Question: Is there a way I can create a canvas inside a dynamic re-sizing flex-box container?
Preferably a CSS only solution but I think JavaScript is required for redraw?
I think one solution could be to listen to the re-sizing event and then scale the canvas to meet the size of the flex box parent then force a redraw but I would preferably like to use as much CSS as possible or a more clean/less code solution.
The current approach is CSS based where the canvas is re-sized according to the parent flex box element. The graphics are blurred, re positioned and overflowed from the canvas in the below screenshot.

CSS:
'''
html,body{
margin:0;
width:100%;
height:100%;
}
body{
display:flex;
flex-direction:column;
}
header{
width:100%;
height:40px;
background-color:red;
}
main{
display:flex;
flex: 1 1 auto;
border: 1px solid blue;
width:80vw;
}
canvas{
flex: 1 1 auto;
background-color:black;
}
'''
HTML:
'''
<header>
</header>
<main>
<canvas id="stage"></canvas>
</main>
'''
Javascript:
'''
$( document ).ready(function() {
var ctx = $("#stage")[0].getContext("2d");
ctx.strokeStyle="#FFFFFF";
ctx.beginPath();
ctx.arc(100,100,50,0,2*Math.PI);
ctx.stroke();
});
'''
JS fiddle showing the issue: <URL>
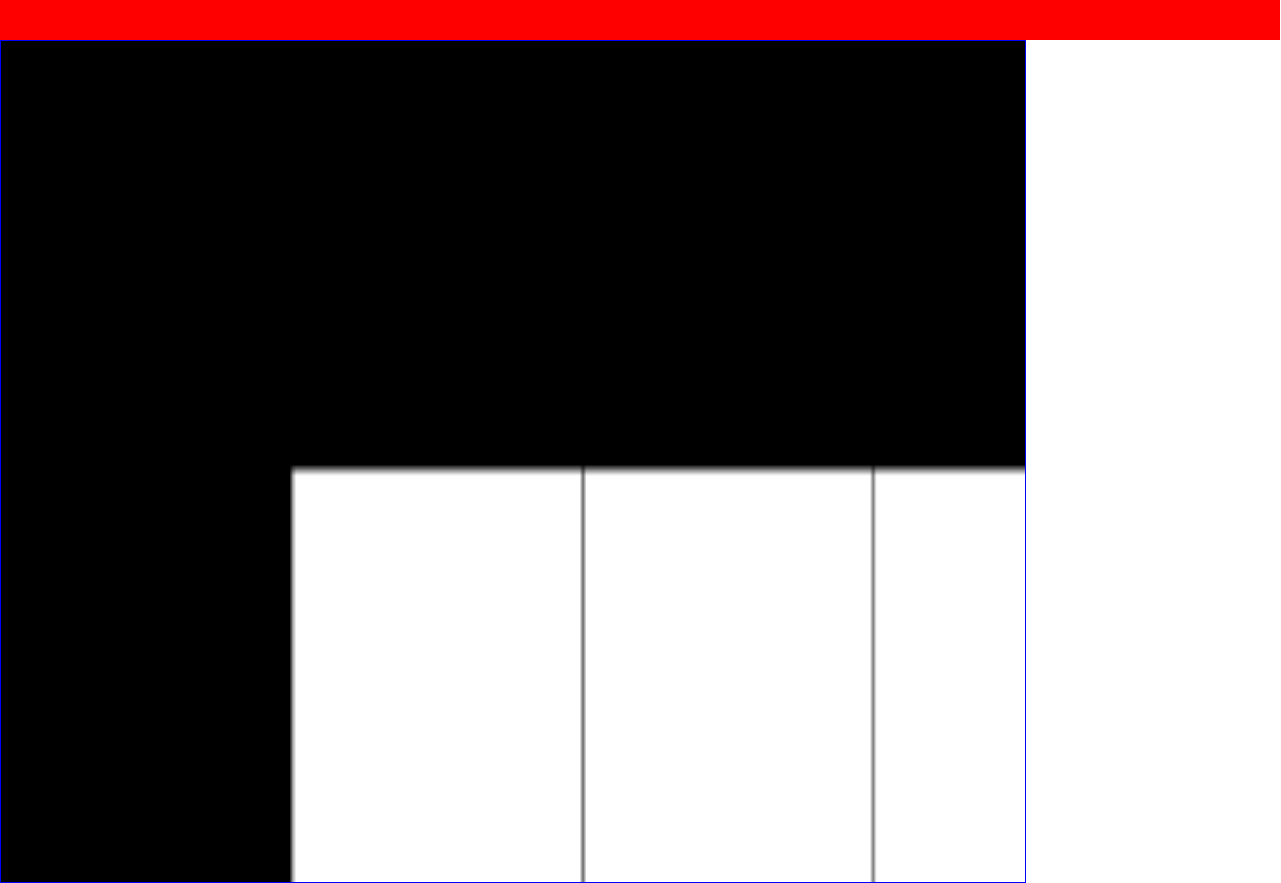
Answer: Think of canvas as an image. If you scale it to a different size than the original it will appear blurry at some point, and perhaps early on depending on interpolation algorithm chosen by the browser. For canvas the browser tend to chose bi-linear over bi-cubic so there is higher risk of blur than with an actual image.
You will want to have things in canvas rendered as sharp as possible and the only way to this is to adapt the size to the parent using JavaScript, and avoid CSS (the latter is good for things like printing, or when you need "retina resolutions").
To get the parent container size in pixels you can use 'getComputedStyle()' (see update below):
'''
var parent = canvas.parentNode,
styles = getComputedStyle(parent),
w = parseInt(styles.getPropertyValue("width"), 10),
h = parseInt(styles.getPropertyValue("height"), 10);
canvas.width = w;
canvas.height = h;
'''
<URL>
(Note: Chrome seem to have some issues with computed flex at the moment)
Here's a simpler way:
'''
var rect = canvas.parentNode.getBoundingClientRect();
canvas.width = rect.width;
canvas.height = rect.height;
'''
<URL>